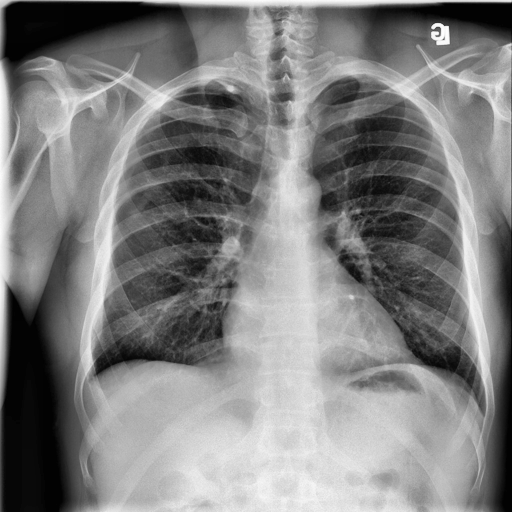
Finding: NORMAL